Question: here is my problem:
For example, lets say I have Chrome running with 5 tabs, this will create 6 processes called Chrome.exe, one for chrome and one each for the tabs.
Now using Process.GetProcessesByName("chrome") will return all 6 processes.
How can I work out which of the processes is the main one?
It is possible as this is what Process Explorer does:

Basically I want to get the handle for the master chrome process, how do I do this?
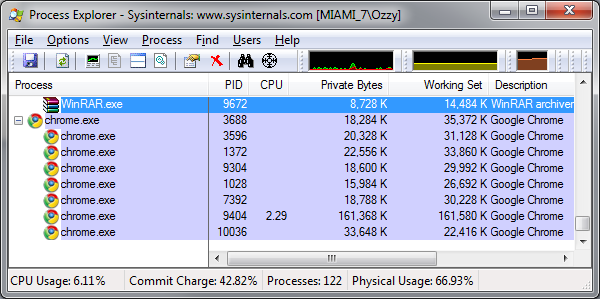
Answer: It really depends on the process you want to study/analyze. Only processes know how they behave internally.
In the specific Chrome case, you can check which one is the parent of others.
Here is a link to determine a process parent: <URL>